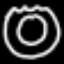
Label: donut